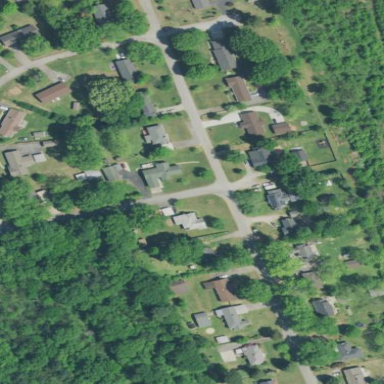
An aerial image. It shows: Residential area within neighborhood.